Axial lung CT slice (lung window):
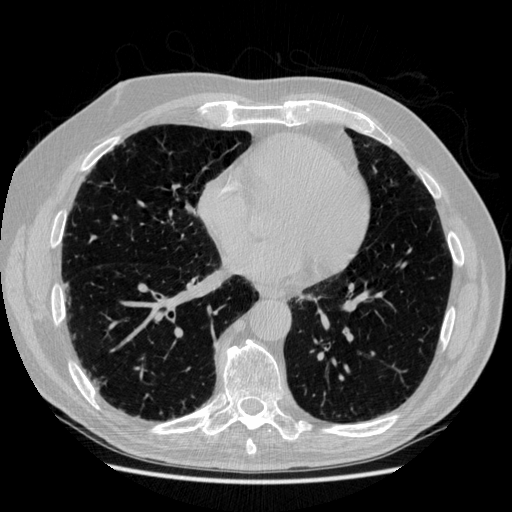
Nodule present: no